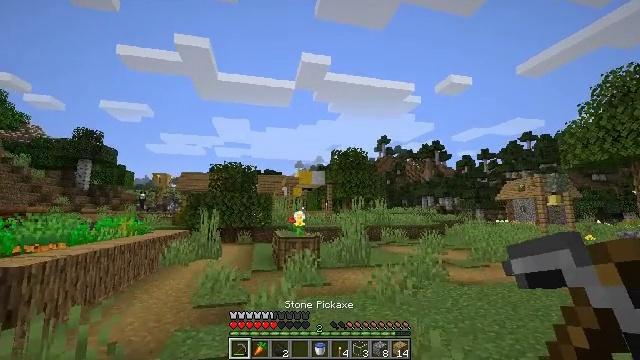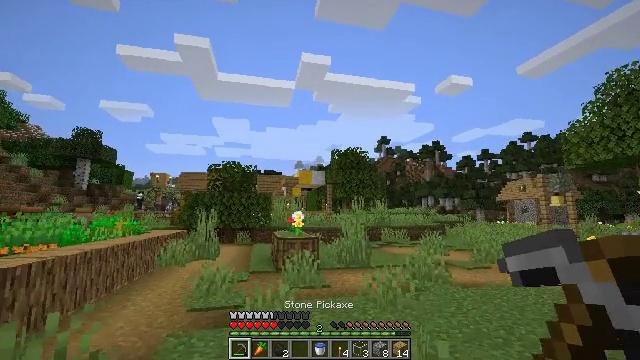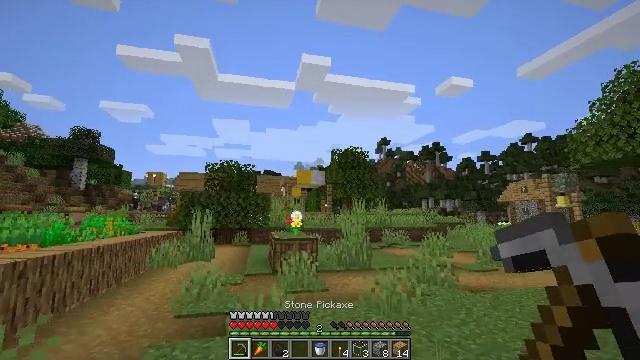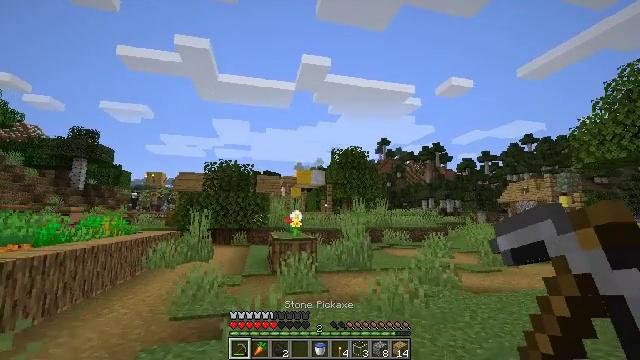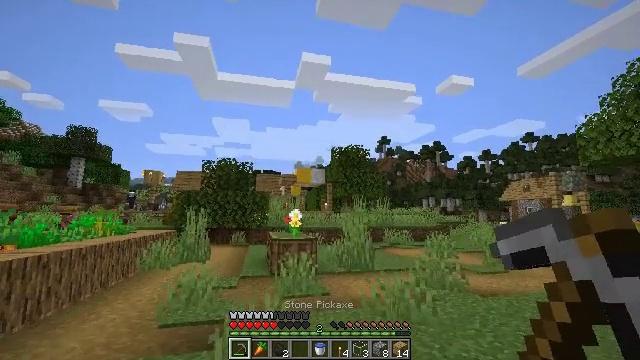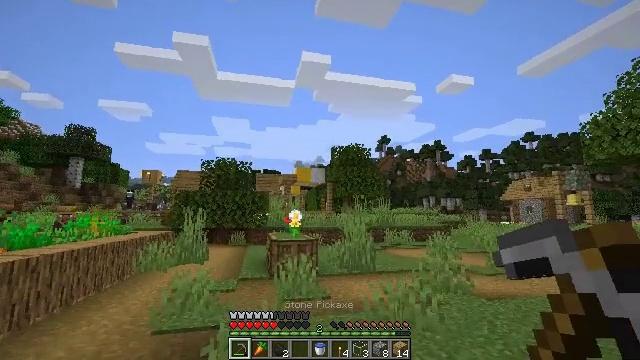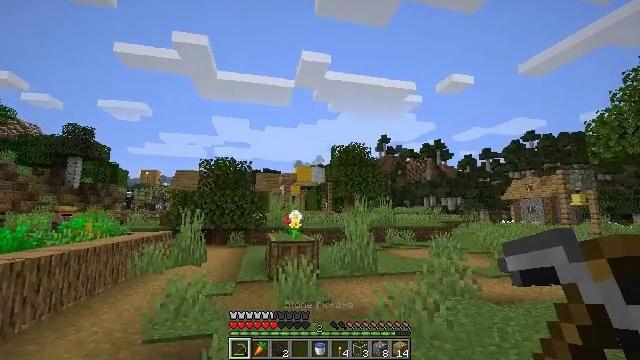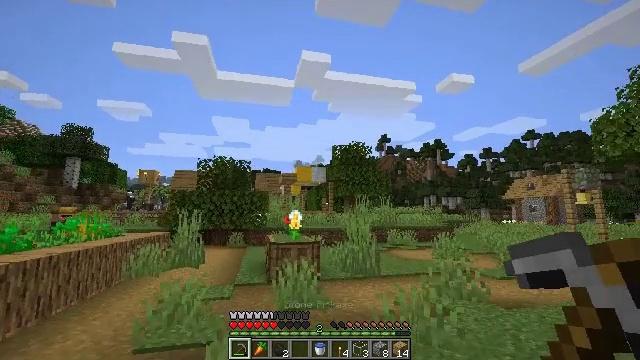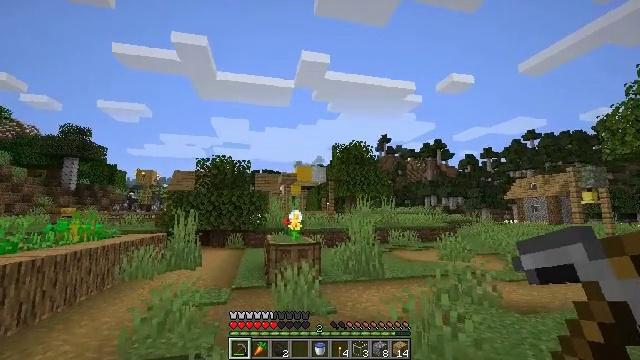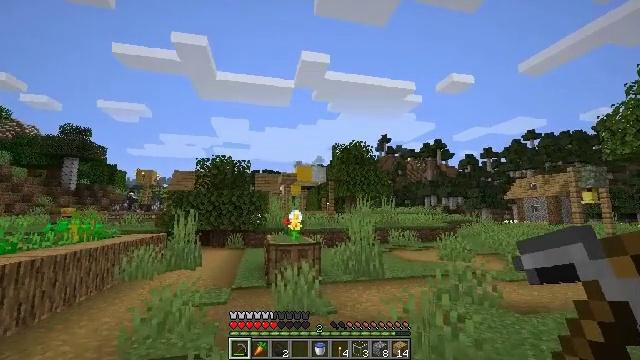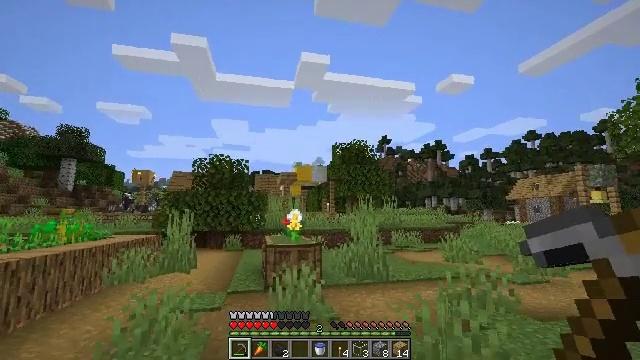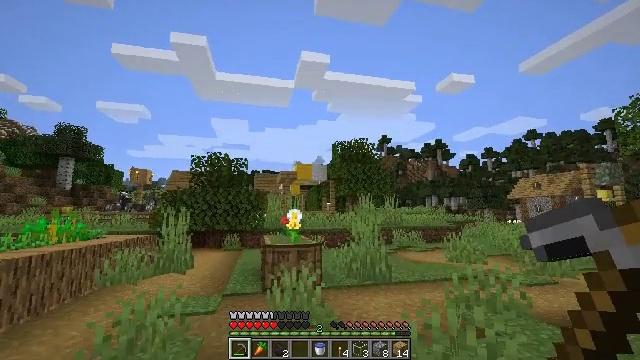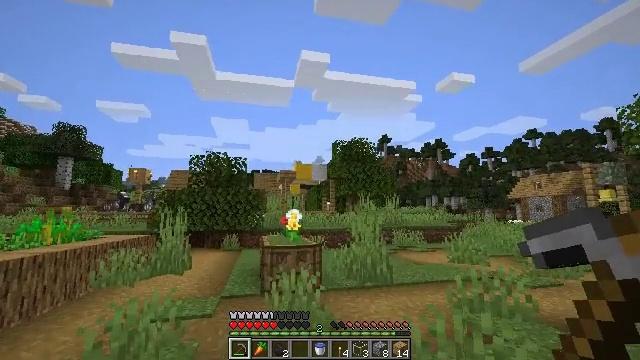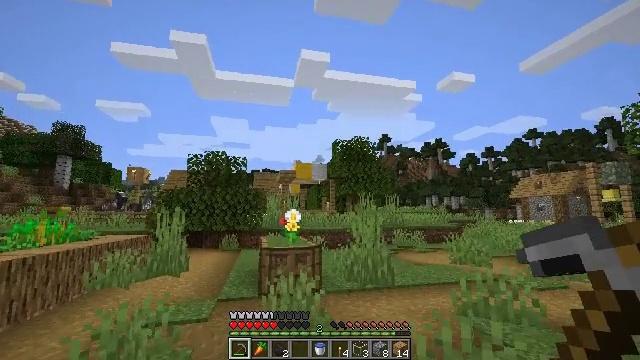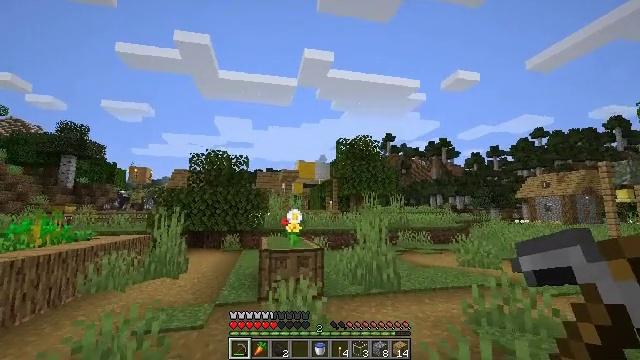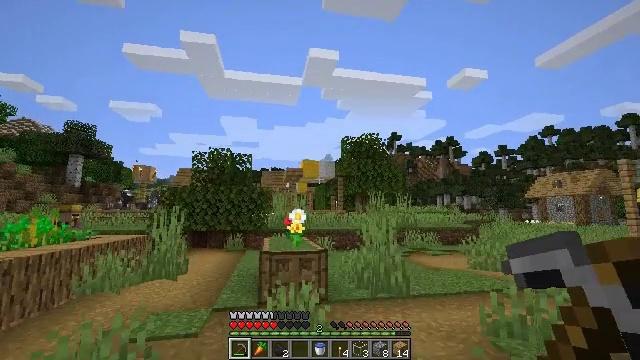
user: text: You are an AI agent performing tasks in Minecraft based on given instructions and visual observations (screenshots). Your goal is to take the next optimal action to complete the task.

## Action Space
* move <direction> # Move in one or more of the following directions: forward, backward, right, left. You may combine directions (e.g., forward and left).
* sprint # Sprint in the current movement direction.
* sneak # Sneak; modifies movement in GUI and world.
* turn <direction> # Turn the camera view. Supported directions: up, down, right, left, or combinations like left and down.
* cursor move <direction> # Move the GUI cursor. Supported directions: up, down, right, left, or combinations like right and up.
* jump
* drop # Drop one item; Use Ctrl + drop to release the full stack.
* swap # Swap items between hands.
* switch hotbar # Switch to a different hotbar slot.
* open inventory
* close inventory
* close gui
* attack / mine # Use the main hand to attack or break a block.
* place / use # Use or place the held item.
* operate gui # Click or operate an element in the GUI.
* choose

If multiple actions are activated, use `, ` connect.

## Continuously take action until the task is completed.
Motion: motion action
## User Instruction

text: Mine the bell from its post.
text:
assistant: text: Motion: move forward
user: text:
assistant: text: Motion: move forward
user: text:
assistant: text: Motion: move forward
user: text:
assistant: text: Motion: move forward
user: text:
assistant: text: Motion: move forward
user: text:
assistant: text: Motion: move forward
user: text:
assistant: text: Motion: move forward
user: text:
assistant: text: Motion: move forward
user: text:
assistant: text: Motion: move forward
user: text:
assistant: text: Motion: move forward
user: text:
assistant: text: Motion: move forward
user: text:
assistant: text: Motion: move forward
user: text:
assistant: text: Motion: move forward
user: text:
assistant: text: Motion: move forward
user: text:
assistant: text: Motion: move forward, turn left
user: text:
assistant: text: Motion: move forward
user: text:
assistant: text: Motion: move forward
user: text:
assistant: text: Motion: move forward
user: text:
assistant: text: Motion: move forward
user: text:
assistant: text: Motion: move forward, turn right
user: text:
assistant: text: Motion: move forward, turn right
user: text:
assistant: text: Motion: move forward, turn right and down
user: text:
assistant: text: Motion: move forward, turn right and down
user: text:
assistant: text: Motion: move forward, turn right and down
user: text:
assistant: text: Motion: move forward, turn right
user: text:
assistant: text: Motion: move forward, turn right
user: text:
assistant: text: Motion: move forward, turn right
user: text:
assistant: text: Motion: move forward and move left, turn right
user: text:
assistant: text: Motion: move forward and move left, turn right
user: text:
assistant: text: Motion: move forward and move left, turn right